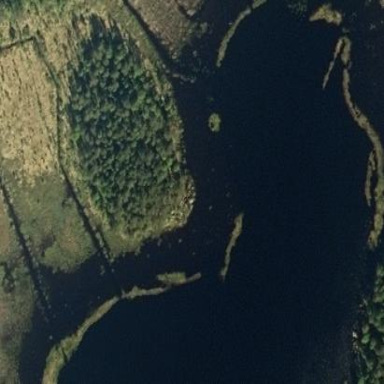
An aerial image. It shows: Serene lake.